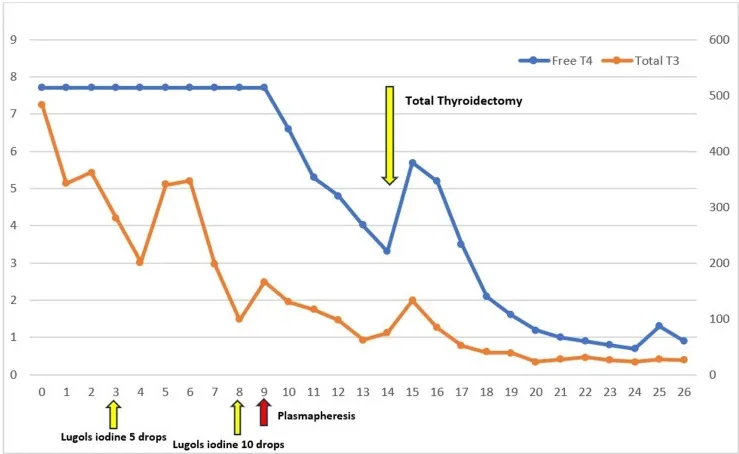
Free T4 levels and total T3 levels as treatment options were implemented. Day 0 is prior to moving into the intensive care unit.
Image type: pathology (immunostaining)